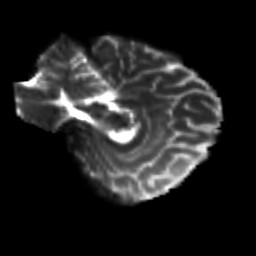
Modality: T2w
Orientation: sagittal
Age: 25
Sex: female
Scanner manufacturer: siemens
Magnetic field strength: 3 T
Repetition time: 3.5 s
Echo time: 0.125 s